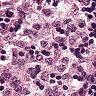
Metastatic tissue present: no